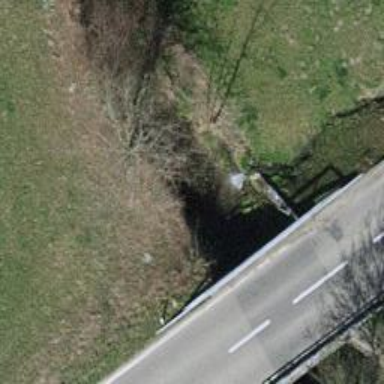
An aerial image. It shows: Culvert tunnel under river.